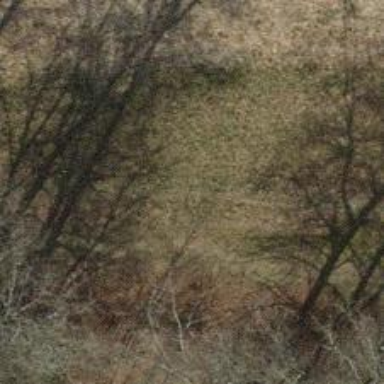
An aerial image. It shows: Path covered in grass.